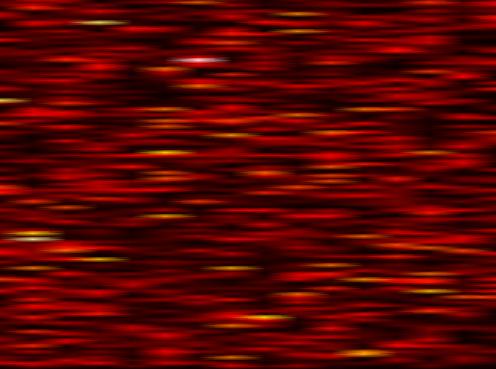
Label: WOLA